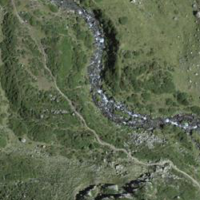
EUNIS habitat code: 31
Species observed at this site:
Lonicera caerulea